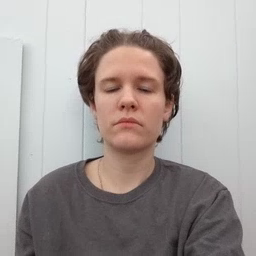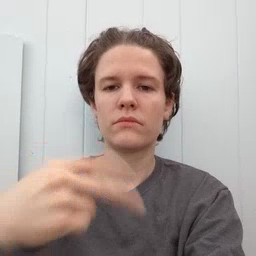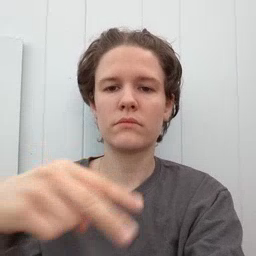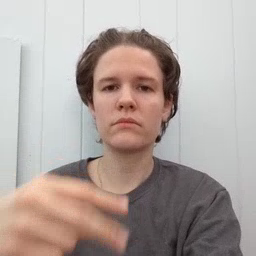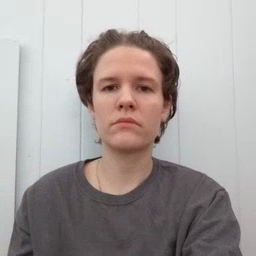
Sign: dance